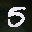
Label: 5